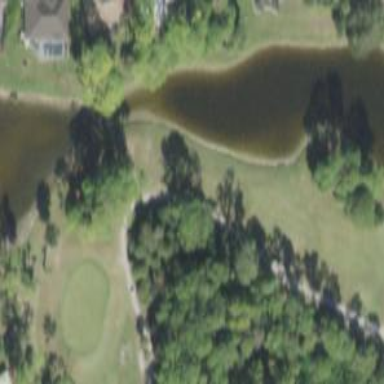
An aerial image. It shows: Pond serving as water hazard on golf course.